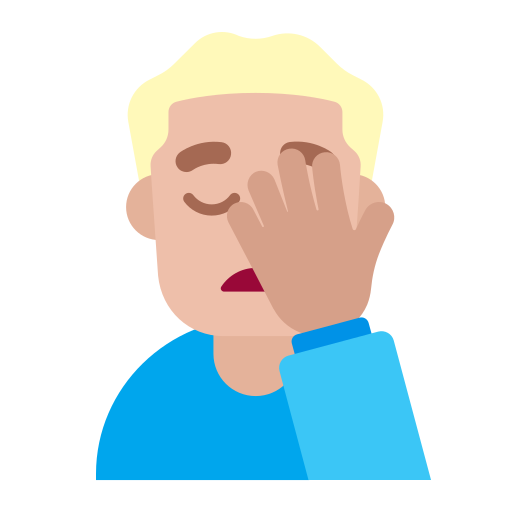
man facepalming flat  light